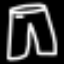
Label: pants